Question: I am doing a simulation on a matrix (suppose a 5x5 matrix). One of the elements of this matrix is known (the back square in below; this location will not be always in center) and I want to start from that location and spirally visit the other elements (I have shown the orders in number). How I can define this order in a large matrix (e.g. 1000x1000)? Because I cannot do it manually and I am looking for a more heuristic way.
I used in matlab and then sort the obtained matrix, but the results were not as what I want.
Any better solution?

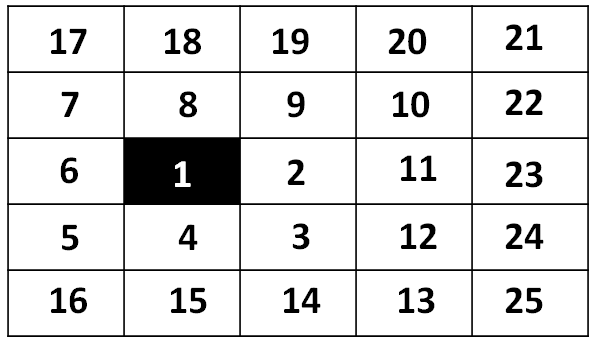
Answer: When element is in the center, just use the <URL> command:
'''
>> spiral(5)
ans =
21 22 23 24 25
20 7 8 9 10
19 6 1 2 11
18 5 4 3 12
17 16 15 14 13
'''
For arbitrary position of the starting point we'll need to do something by hands
Let's exploit this fancy 'spiral' function. To obtain the answer matrix 'A', make the bigger matrix 'M' where the starting point is in the center. Note that relative order of the elements in 'A' and in 'M' is the same. All we need is to get 'A' as a submatrix from 'M' and fill it with continuous array of elements in the same order:
'''
function A = spiral_generic(n, P)
% Makes NxN matrix filled up spirally starting with point P
r = max([P - 1, n - P]); % Radius of the bigger matrix
M = spiral(2 * r + 1); % Bigger matrix itself
C = r + 1 - (P - 1); % Top-left corner of A in M
A = M(C(1):C(1)+n-1, C(2):C(2)+n-1); % Get the submatrix
[~, order] = sort(A(:)); % Get elements' order
A(order) = 1:n^2; % Fill with continous values
end
'''
And here's how it works:
'''
>> spiral_generic(5, [3 2])
ans =
17 18 19 20 21
7 8 9 10 22
6 1 2 11 23
5 4 3 12 24
16 15 14 13 25
>> spiral_generic(6, [2 5])
ans =
36 25 16 7 8 9
35 24 15 6 1 2
34 23 14 5 4 3
33 22 13 12 11 10
32 21 20 19 18 17
31 30 29 28 27 26
'''
This is not the fastest solution since it requires sorting and thus takes 'O(N^2 logN)' time comparing to direct 'O(N^2)' implementation. But it is very short and works fast enough for matrices around 1000x1000.